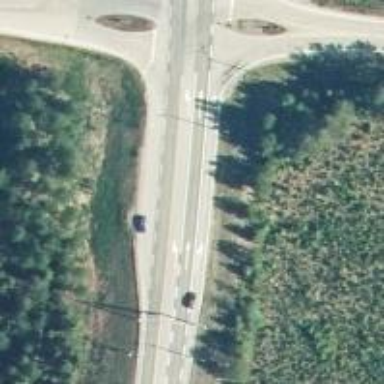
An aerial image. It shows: Primary road with asphalt surface.